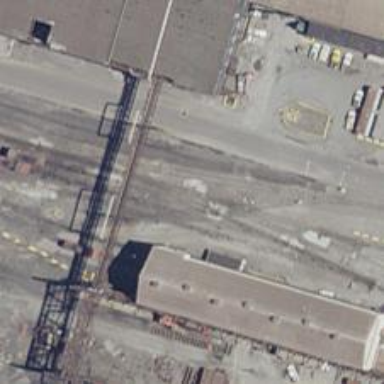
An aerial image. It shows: Rail spur service.